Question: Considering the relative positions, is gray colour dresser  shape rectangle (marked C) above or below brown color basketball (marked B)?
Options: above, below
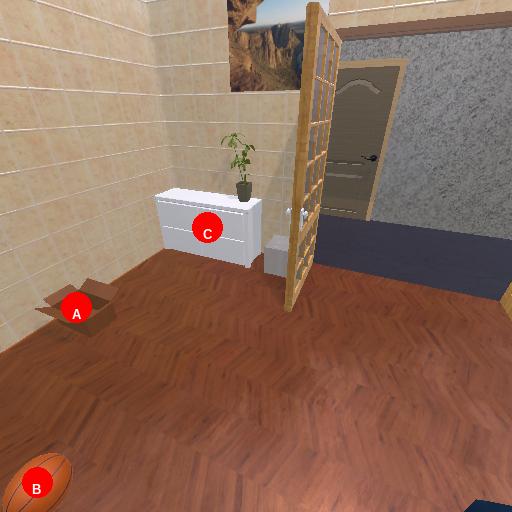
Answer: above